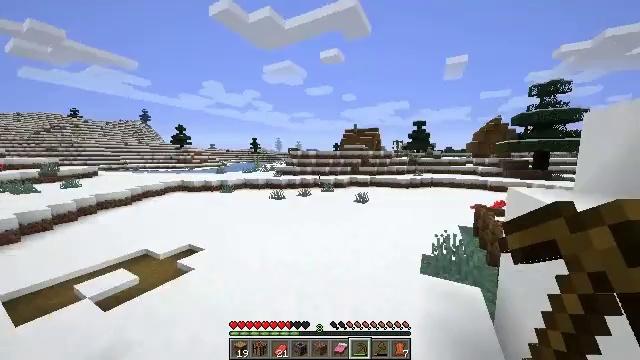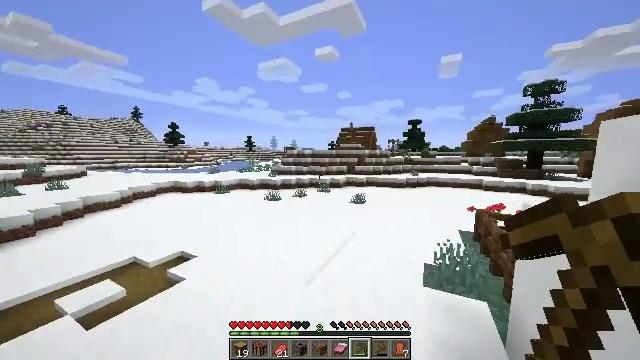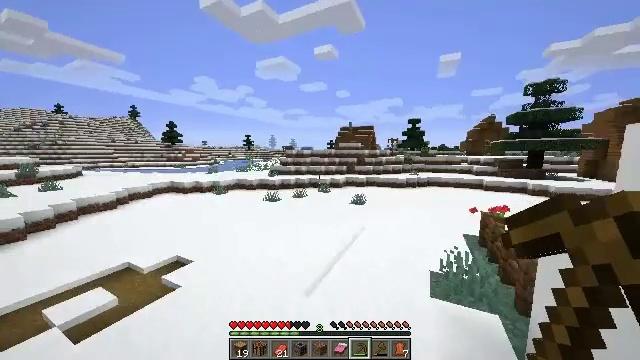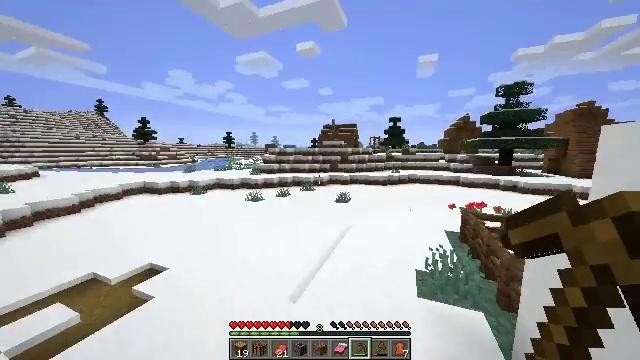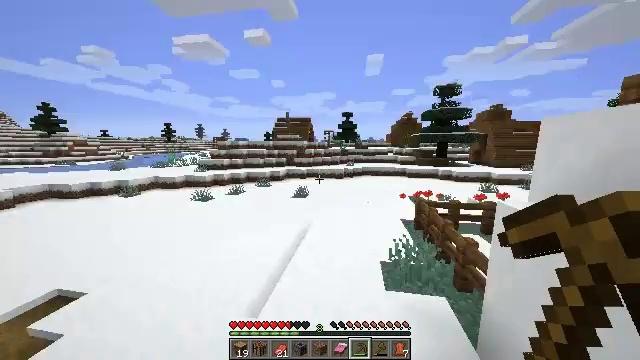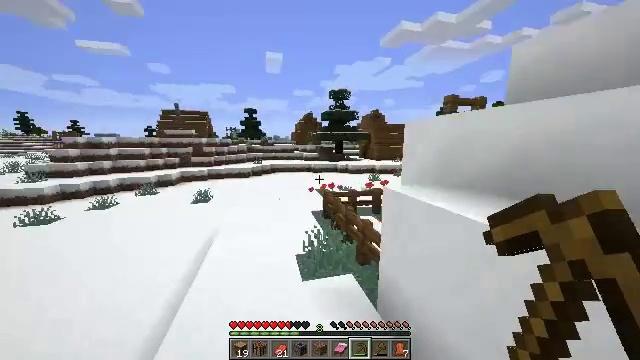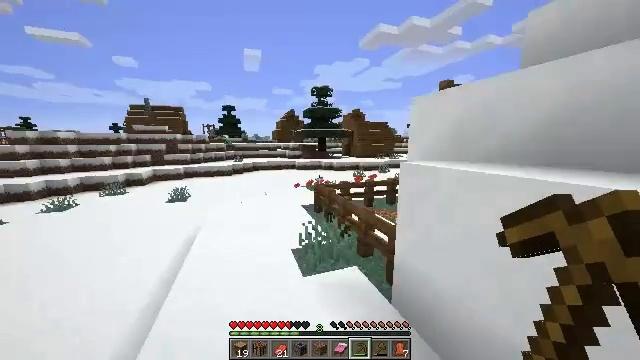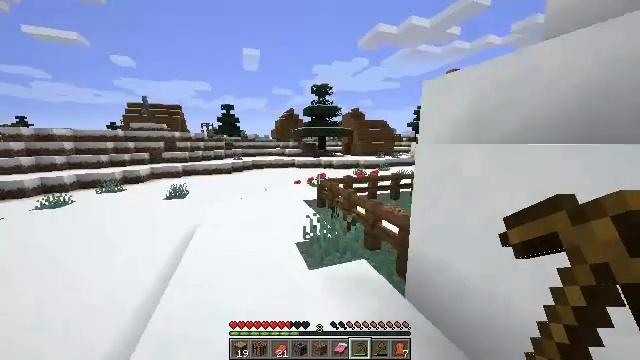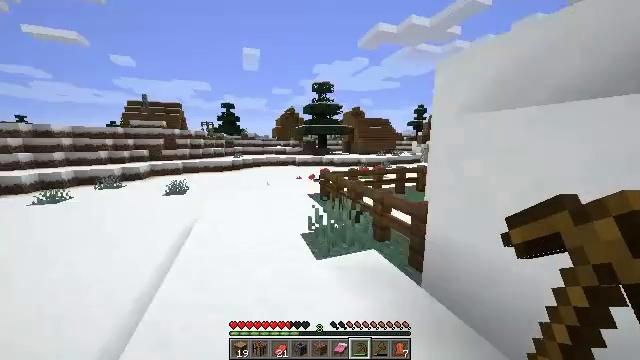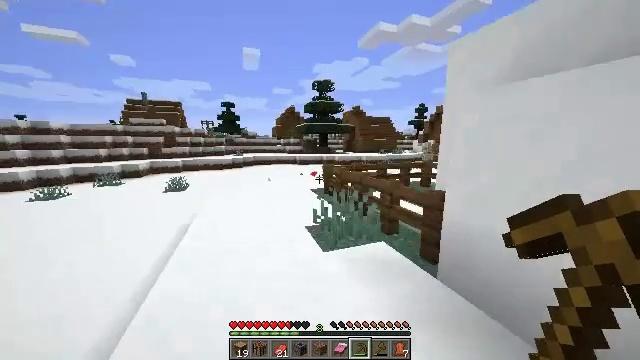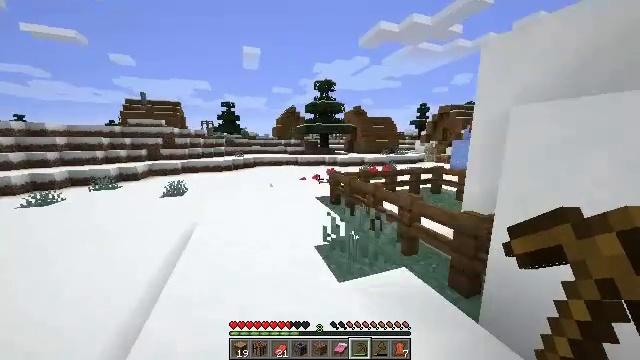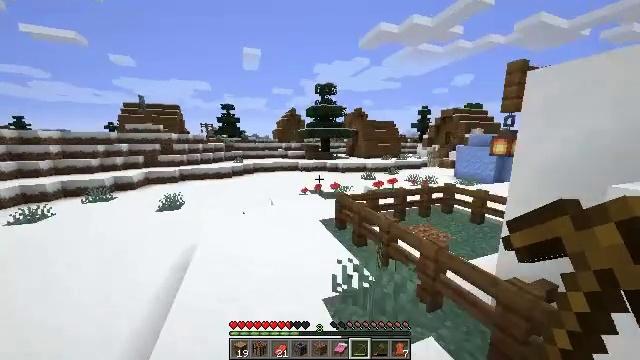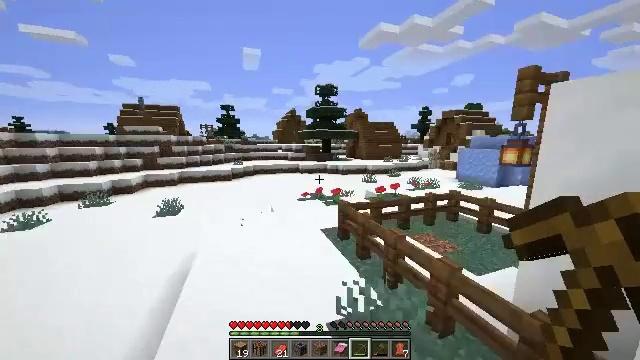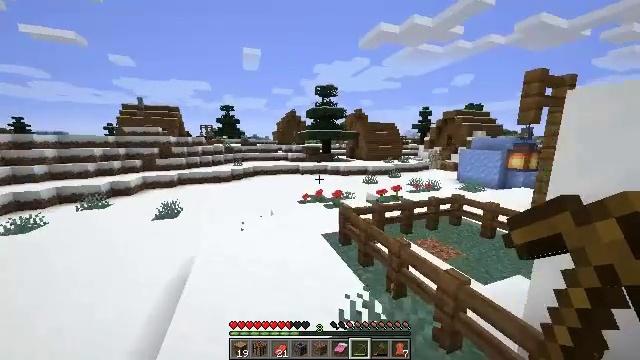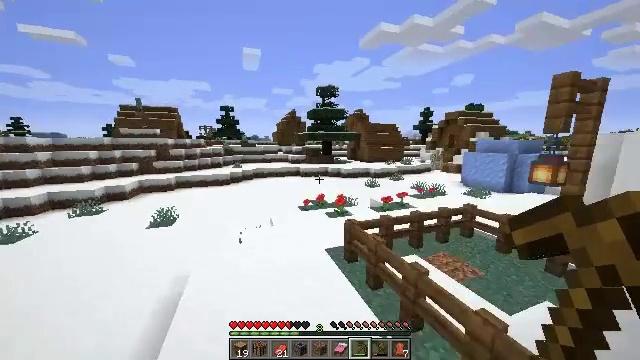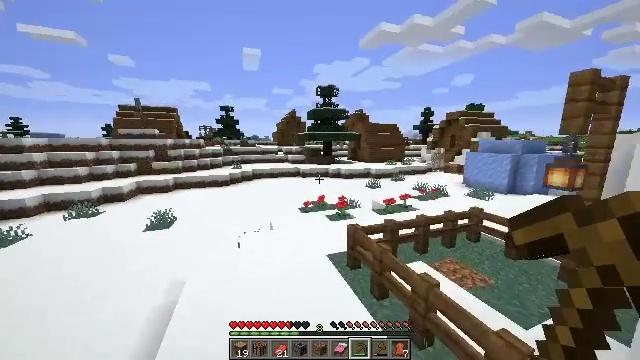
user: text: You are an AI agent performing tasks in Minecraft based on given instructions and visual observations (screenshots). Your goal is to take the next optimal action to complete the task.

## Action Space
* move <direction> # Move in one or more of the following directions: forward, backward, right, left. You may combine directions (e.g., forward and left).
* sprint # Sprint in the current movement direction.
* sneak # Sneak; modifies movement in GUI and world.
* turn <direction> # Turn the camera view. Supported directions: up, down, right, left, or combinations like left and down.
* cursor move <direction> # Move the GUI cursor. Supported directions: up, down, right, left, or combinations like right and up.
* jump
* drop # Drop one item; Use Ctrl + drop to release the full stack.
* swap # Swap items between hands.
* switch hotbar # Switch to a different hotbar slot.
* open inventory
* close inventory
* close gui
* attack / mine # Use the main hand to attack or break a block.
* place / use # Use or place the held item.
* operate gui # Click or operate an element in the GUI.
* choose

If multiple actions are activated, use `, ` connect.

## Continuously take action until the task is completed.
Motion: motion action
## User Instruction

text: Break the lantern to collect it.
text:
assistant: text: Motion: move forward, turn right, jump
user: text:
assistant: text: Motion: move forward, jump
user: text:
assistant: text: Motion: move forward, turn right, jump
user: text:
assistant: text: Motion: move forward, turn right and down, jump
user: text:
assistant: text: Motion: move forward, turn right, jump
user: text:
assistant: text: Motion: move forward, turn right, jump
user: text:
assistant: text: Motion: move forward, jump
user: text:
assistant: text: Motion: move forward, jump
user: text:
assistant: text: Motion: move forward, jump
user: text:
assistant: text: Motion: move forward, jump
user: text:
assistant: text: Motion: move forward, jump
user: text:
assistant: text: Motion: move forward, jump
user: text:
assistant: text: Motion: move forward, jump
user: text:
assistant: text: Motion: move forward, jump
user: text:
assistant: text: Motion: move forward, jump
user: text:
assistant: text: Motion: move forward, jump
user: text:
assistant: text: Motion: move forward, jump
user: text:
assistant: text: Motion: move forward, jump
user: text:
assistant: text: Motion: move forward, jump
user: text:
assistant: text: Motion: move forward, jump
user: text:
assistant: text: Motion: move forward, jump
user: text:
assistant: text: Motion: move forward, jump
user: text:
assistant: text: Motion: move forward, jump
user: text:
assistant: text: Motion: move forward, jump
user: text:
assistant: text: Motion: move forward, jump
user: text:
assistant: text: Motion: move forward, jump
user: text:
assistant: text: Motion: move forward, jump
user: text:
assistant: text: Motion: move forward, jump
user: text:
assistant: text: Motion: move forward, jump
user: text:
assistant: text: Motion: move forward, jump